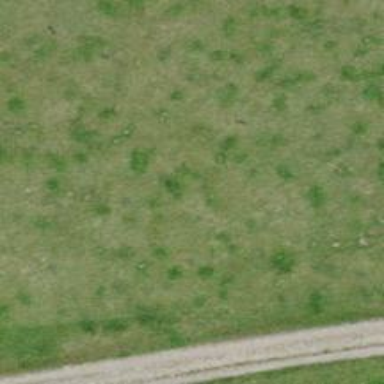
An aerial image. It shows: Wayside cross with historic significance.